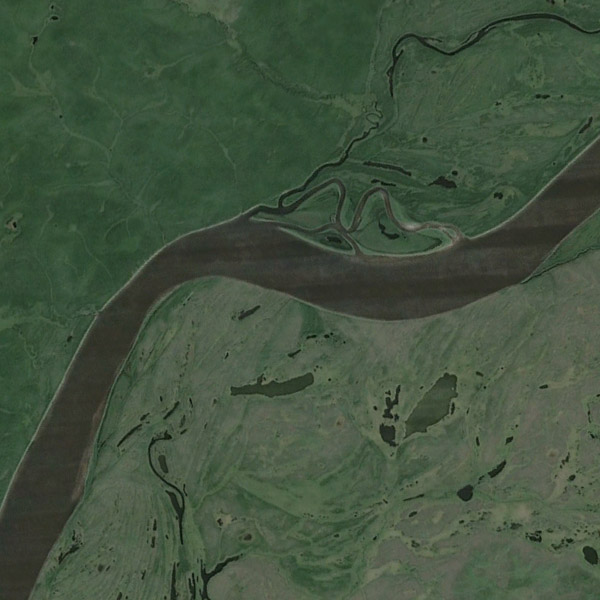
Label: River